Interaction volume radius: 10 \u00c5
Interaction volume height: 10 \u00c5
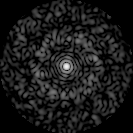
Disorder parameter: 0.8212